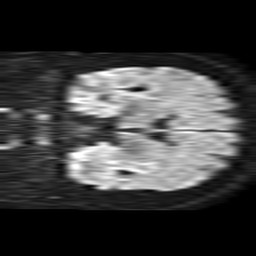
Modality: TRACE
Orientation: coronal
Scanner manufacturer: philips
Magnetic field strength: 1.5 T
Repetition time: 4.6 s
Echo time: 0.08517 s